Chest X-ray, PA view. Patient: 25 years old, sex F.
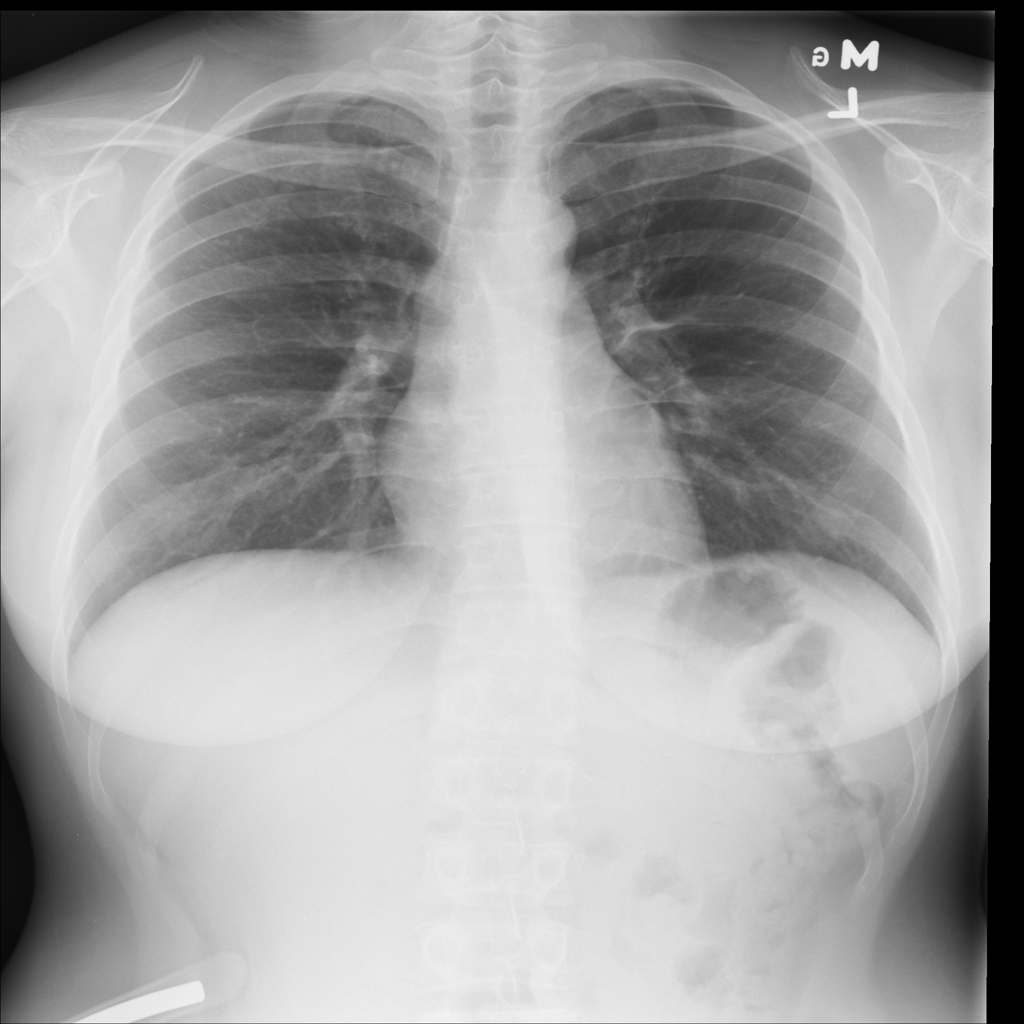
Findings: No Finding